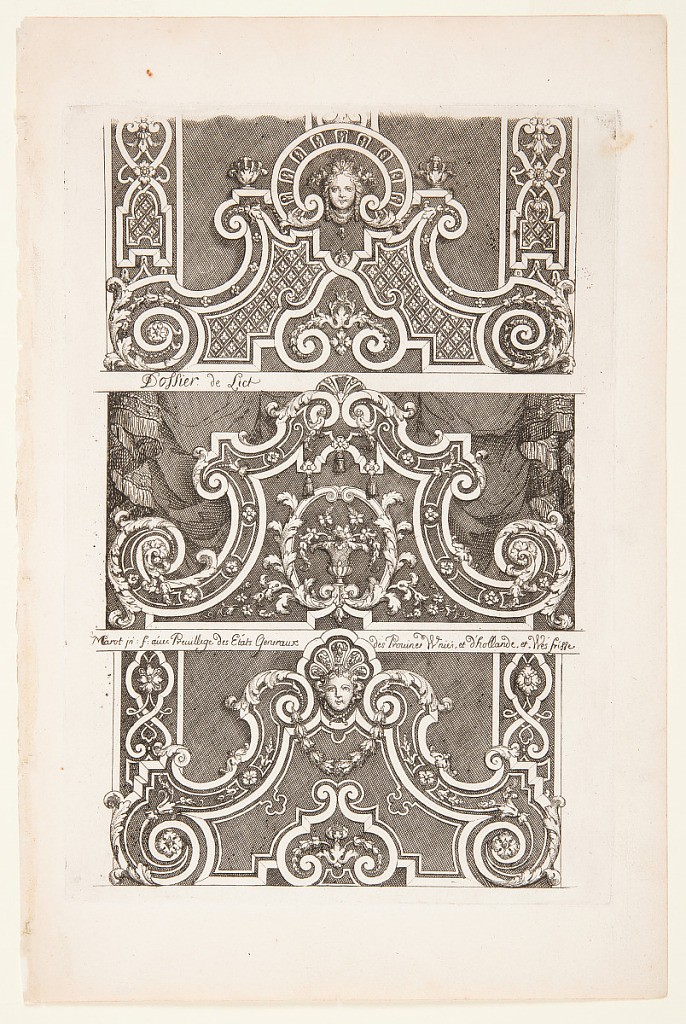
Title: Designs for Headboards
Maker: Daniel Marot, French, active in the Netherlands and England, 1661–1752
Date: ca. 1700
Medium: Etching and black ink on white laid paper
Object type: Print
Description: Three designs for ornate headboards. Each headboard has intricate curving details throughout, and all end in two volutes on the side.